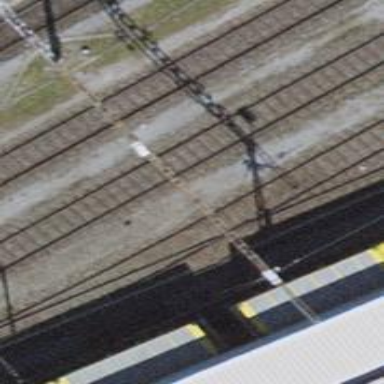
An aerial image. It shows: Railway yard with electrified contact lines.